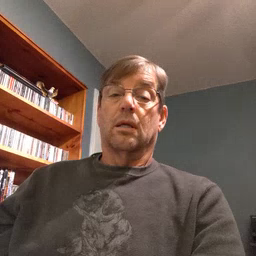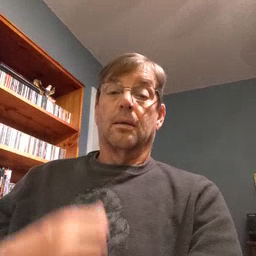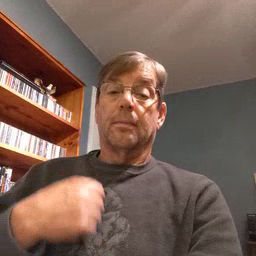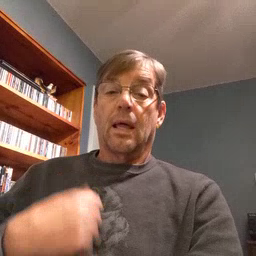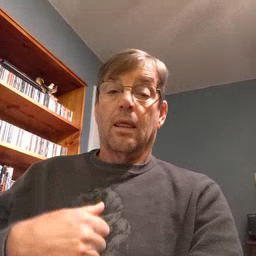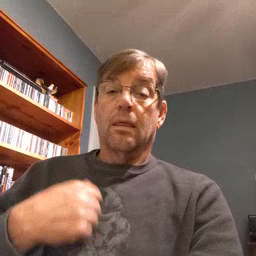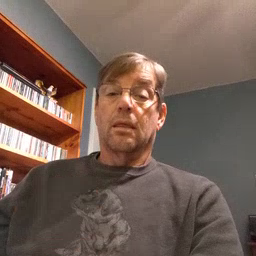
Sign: bath